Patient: sex M, age 49
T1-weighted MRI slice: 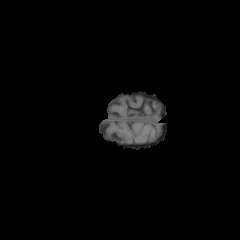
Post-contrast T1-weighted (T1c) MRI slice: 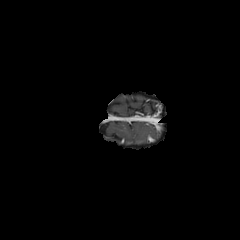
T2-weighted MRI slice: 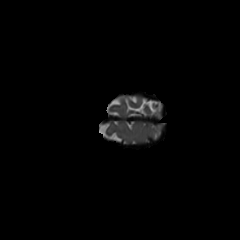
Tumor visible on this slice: no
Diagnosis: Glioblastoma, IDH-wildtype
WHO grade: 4